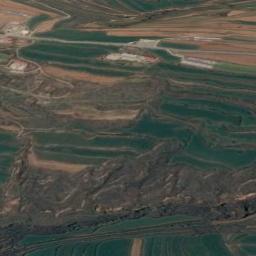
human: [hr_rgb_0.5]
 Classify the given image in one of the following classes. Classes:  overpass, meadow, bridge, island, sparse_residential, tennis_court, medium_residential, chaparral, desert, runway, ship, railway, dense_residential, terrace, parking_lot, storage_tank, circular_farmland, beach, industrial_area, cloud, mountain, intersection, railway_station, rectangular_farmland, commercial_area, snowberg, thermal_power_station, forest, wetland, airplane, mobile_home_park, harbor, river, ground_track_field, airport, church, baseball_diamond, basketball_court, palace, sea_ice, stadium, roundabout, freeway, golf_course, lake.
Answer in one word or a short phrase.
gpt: terrace